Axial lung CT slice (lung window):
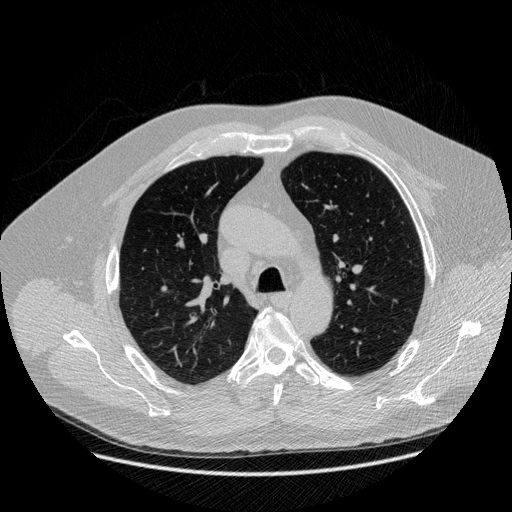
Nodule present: no